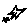
Label: star